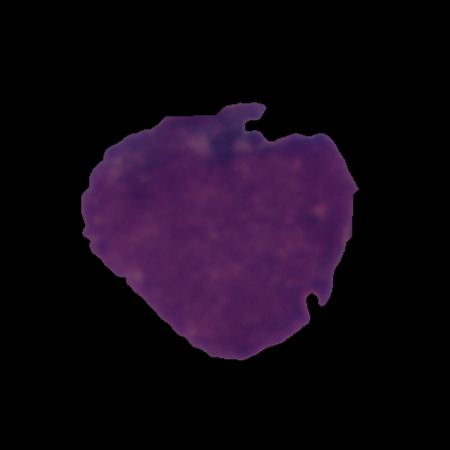
Label: cancer